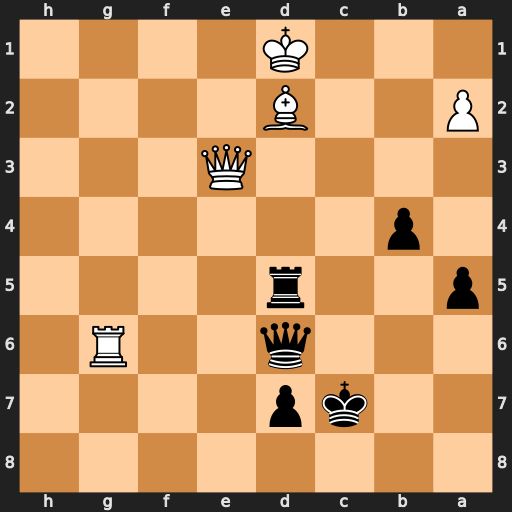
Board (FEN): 8/2kp4/3q2R1/p2r4/1p6/4Q3/P2B4/3K4
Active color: b
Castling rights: -
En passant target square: -
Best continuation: Rxd2+ Qxd2 Qxg6